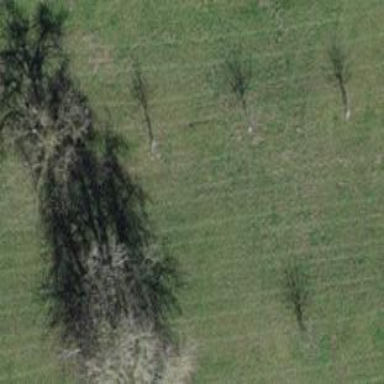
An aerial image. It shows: Orchard.